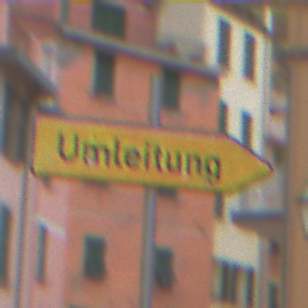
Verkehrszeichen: UmleitungswegweiserRechtsweisend
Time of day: Midday
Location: Outdoor (Urban)
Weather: Overcast
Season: NotSpecified
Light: Natural